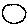
Label: circle